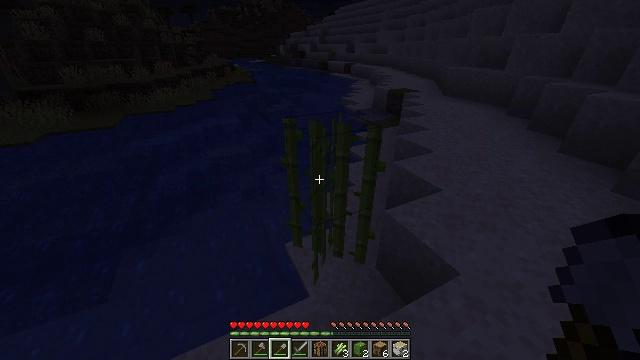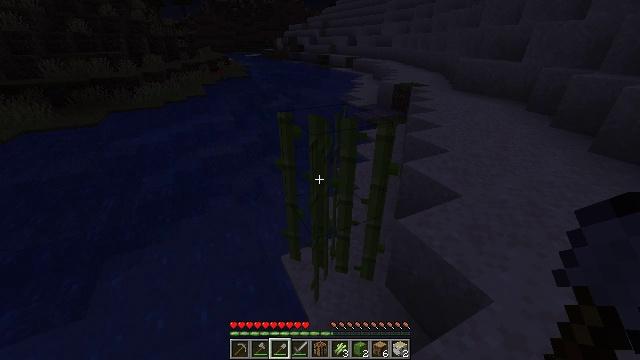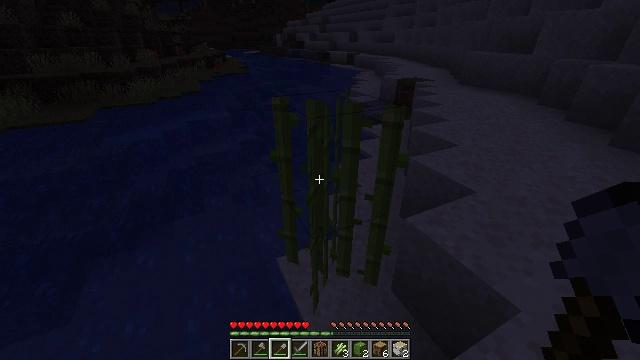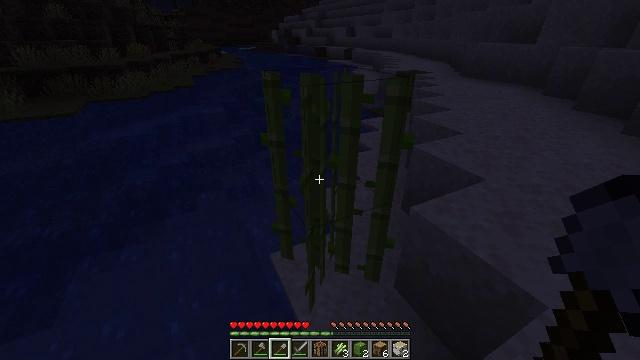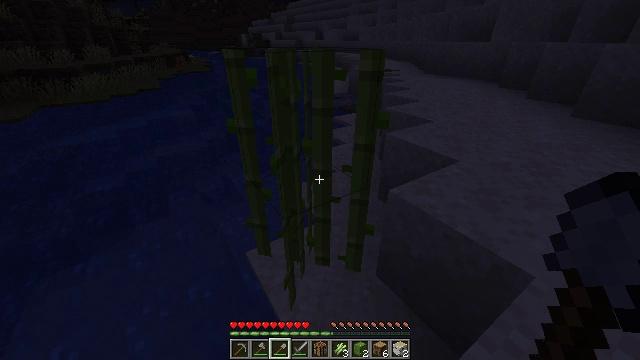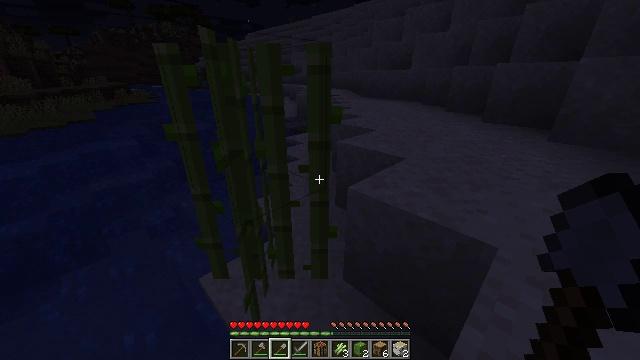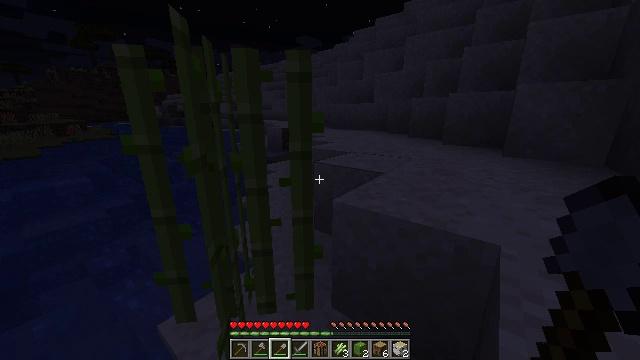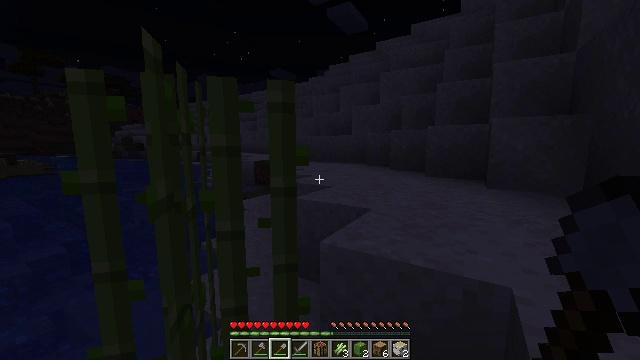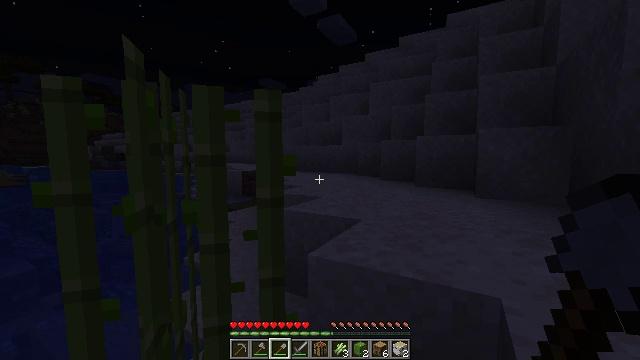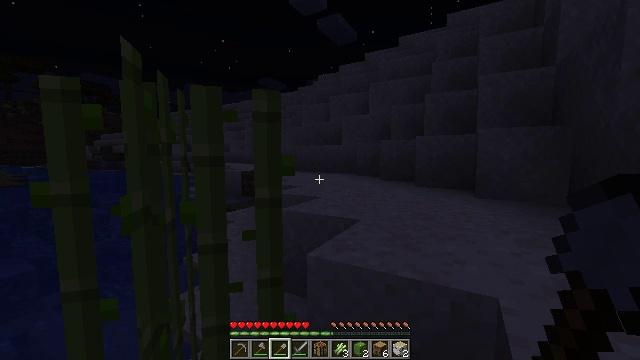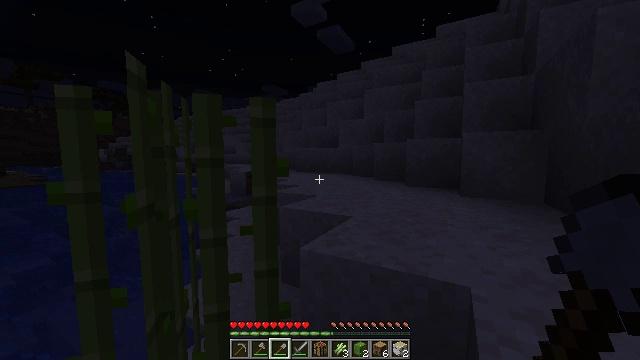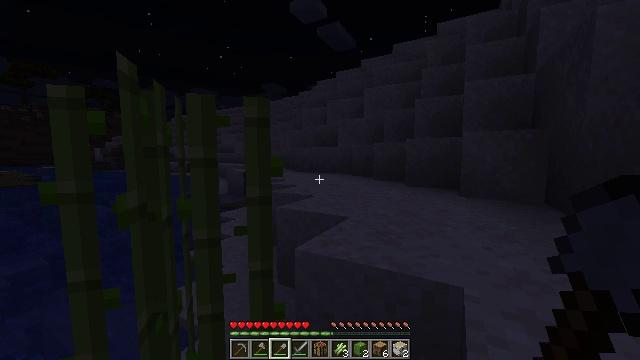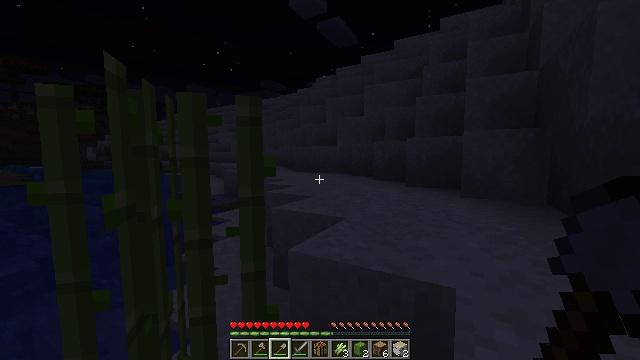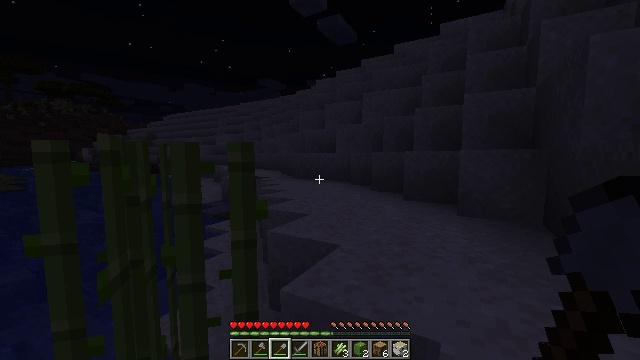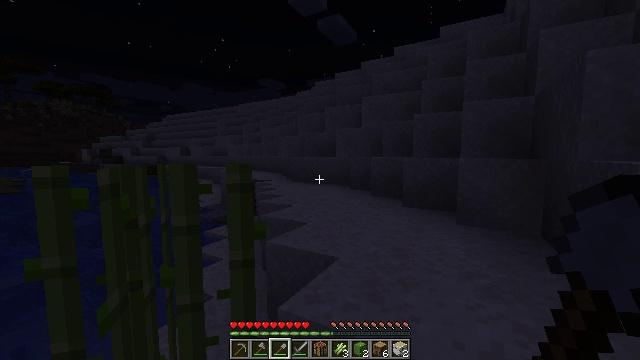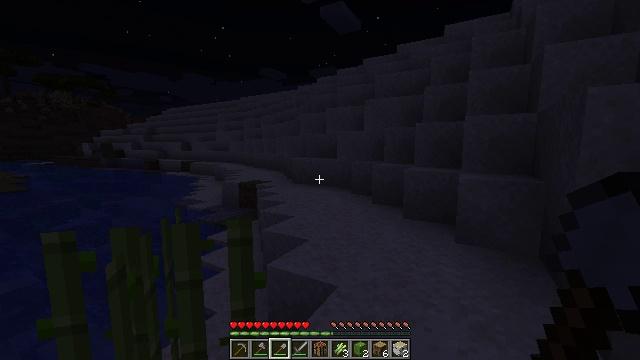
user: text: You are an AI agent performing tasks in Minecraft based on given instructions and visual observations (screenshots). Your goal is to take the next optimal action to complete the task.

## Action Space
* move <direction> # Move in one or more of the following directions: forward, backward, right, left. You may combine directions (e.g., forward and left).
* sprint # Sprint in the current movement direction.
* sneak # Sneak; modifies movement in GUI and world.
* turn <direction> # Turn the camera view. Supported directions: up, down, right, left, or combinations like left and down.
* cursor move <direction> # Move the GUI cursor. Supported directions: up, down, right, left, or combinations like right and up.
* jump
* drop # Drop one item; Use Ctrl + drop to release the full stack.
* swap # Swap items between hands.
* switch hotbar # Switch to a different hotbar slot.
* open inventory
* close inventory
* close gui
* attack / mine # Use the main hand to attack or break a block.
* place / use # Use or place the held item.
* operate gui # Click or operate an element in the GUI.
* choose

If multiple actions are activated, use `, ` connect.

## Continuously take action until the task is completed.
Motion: motion action
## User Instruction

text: Gather sugar cane for crafting.
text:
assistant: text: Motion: move forward
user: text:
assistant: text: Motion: move forward
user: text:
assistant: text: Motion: move forward and move right
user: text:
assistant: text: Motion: move forward and move right, turn right
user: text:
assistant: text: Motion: move forward and move right, turn right and up
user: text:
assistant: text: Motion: move forward and move right, turn right and up
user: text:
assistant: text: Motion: move forward and move right, turn right and up
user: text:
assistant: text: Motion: move forward and move right, turn right and up
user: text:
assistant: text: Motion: move forward and move right
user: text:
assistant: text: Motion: move forward and move right
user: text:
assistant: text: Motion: move forward and move right
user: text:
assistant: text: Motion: move forward and move right
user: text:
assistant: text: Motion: move forward and move right, jump
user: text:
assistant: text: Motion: move forward, jump
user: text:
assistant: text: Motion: move forward, turn down, jump
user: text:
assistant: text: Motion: move forward, jump
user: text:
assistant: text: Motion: move forward, jump
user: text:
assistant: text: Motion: move forward
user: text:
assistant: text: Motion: move forward
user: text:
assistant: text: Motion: move forward
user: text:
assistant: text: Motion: move forward
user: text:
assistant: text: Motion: move forward and move right, turn left and down
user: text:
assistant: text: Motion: move forward and move right, turn left and down
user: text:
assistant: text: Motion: move forward and move right, turn left and down
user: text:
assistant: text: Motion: move forward and move right, turn left and down
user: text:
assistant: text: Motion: move forward and move right, turn left
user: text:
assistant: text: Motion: turn left and down
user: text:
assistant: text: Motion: turn left and down
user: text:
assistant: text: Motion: no_op
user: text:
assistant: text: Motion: attack / mine